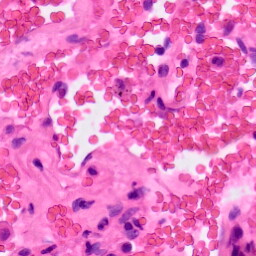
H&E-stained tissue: Lung